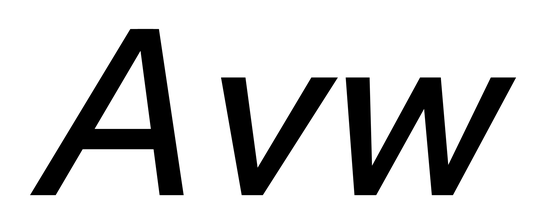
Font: InstrumentSans-Italic_Medium_Italic